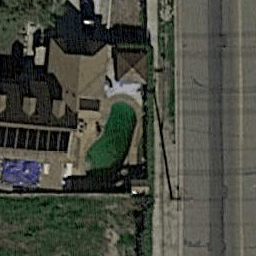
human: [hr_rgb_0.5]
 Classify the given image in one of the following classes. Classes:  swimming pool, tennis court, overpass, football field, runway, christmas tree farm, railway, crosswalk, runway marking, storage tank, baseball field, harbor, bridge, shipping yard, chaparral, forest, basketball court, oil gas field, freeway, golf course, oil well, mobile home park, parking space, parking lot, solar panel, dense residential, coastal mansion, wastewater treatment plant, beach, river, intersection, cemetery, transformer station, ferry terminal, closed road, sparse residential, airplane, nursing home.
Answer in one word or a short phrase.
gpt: swimming pool